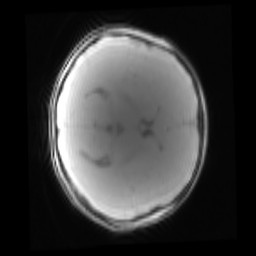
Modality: PDw
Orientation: axial
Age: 12
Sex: male
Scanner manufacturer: siemens
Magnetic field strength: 3 T
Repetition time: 0.25 s
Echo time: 0.00103 s